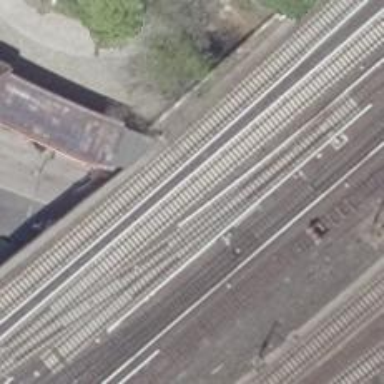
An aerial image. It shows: Siding service along the electrified bottom rail of light rail system.